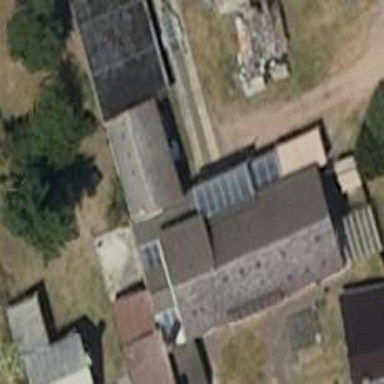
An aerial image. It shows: Shed building.